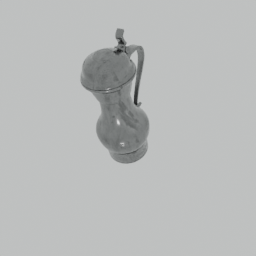
Label: tools